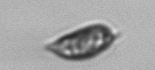
Label: Prorocentrum_triestinum